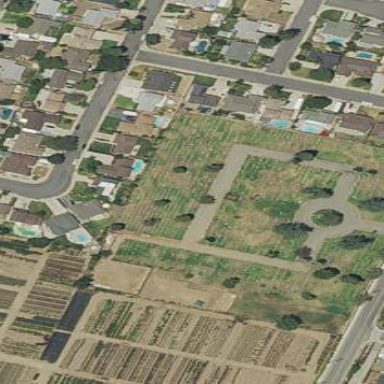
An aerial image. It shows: Cemetery.